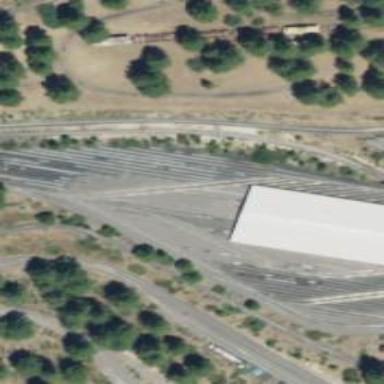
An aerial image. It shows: Miniature railway in service yard.